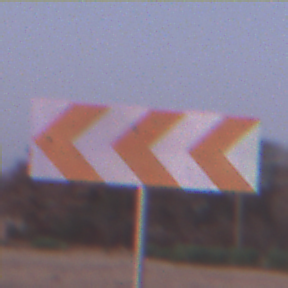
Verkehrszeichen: RichtungstafelnInKurvenGrossRechts
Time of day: SunriseSunset
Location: Outdoor (Nature)
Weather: Clear
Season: NotSpecified
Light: Natural